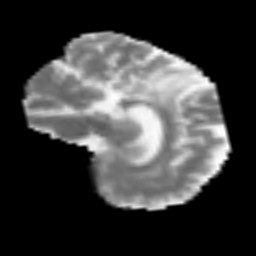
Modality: MD
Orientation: sagittal
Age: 62
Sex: female
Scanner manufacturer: siemens
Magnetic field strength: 3 T
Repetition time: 3.2 s
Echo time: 0.081 s